Question: ### sample
'''
+---------+------------+----------+------------+
| prdt_no | order_date | quantity | unit_price |
+---------+------------+----------+------------+
| A001 | 2020-01-01 | 100 | 10 |
| A001 | 2020-01-10 | 200 | 10 |
| A001 | 2020-02-01 | 100 | 20 |
| A001 | 2020-02-05 | 100 | 20 |
| A001 | 2020-02-07 | 100 | 20 |
| A001 | 2020-02-10 | 100 | 15 |
| A002 | 2020-01-01 | 100 | 10 |
| A002 | 2020-01-10 | 200 | 10 |
| A002 | 2020-02-01 | 100 | 20 |
| A002 | 2020-02-05 | 100 | 20 |
| A002 | 2020-02-07 | 100 | 20 |
| A002 | 2020-02-10 | 100 | 15 |
+---------+------------+----------+------------+
'''
### expected
if query condition is 'order_date between 2020-02-02 and 2020-02-10' then the data will be expected to get below result
'''
+---------+------------+----------+------------+------------------------+-----------------+-------------+-----------------------------+
| prdt_no | order_date | quantity | unit_price | last_unit_price_before | unit_price_diff | cost_reduce | last_unit_price_change_date |
+---------+------------+----------+------------+------------------------+-----------------+-------------+-----------------------------+
| A001 | 2020-02-05 | 100 | 20 | 10 | 10 | 1000 | 2020-02-01 |
| A001 | 2020-02-07 | 100 | 20 | 10 | 10 | 1000 | 2020-02-01 |
| A001 | 2020-02-10 | 100 | 15 | 20 | -5 | -500 | 2020-02-10 |
| A002 | 2020-02-05 | 100 | 20 | 10 | 10 | 1000 | 2020-02-01 |
| A002 | 2020-02-07 | 100 | 20 | 10 | 10 | 1000 | 2020-02-01 |
| A002 | 2020-02-10 | 100 | 15 | 20 | -5 | -500 | 2020-02-10 |
+---------+------------+----------+------------+------------------------+-----------------+-------------+-----------------------------+
'''
### logic
- -
like photo

### test demo link
<URL>
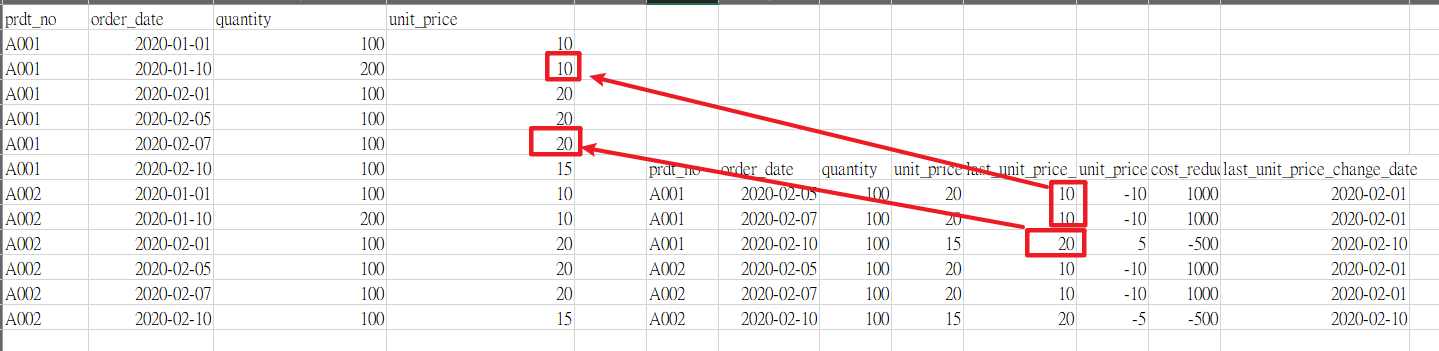
Answer: you can use 'OUTER APPLY()' to get the last low with price difference
'''
SELECT *,
unit_price_diff = T.[unit_price] - L.[last_unit_price_before]
FROM T
OUTER APPLY
(
SELECT TOP 1
last_unit_price_before = x.[unit_price],
last_unit_price_change_date = x.[order_date]
FROM T x
WHERE x.[prdt_no] = T.[prdt_no]
AND x.[order_date] < T.[order_date]
AND x.[unit_price] <> T.[unit_price]
ORDER BY x.[order_date] DESC
) L
WHERE T.[order_date] >= '2020-02-01'
AND T.[order_date] <= '2020-02-10'
'''
<URL>